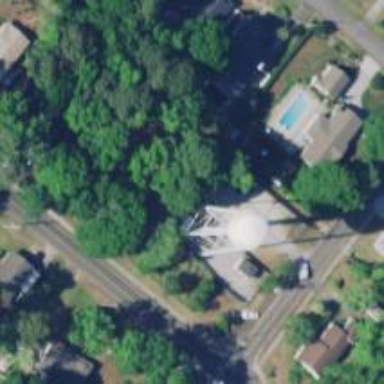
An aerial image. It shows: Water tower that is man-made.